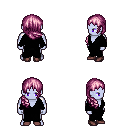
a pixel art fantasy rpg character, male body template, dark elf, purple skin, black robe, gold greaves, pink right-swept hairstyle, maroon shoes, four views (front, back, left, right), 2x2 character sprite sheet, small pixel art, hard edges, no anti-aliasing